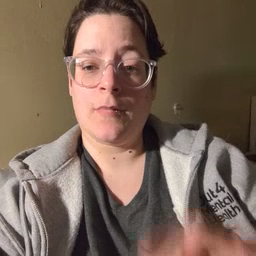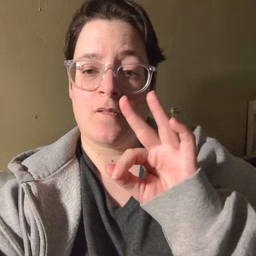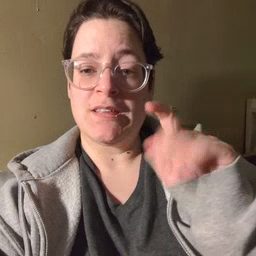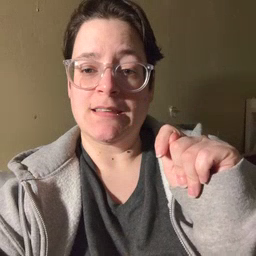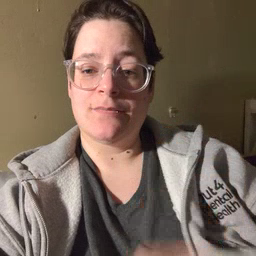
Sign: feet